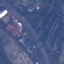
Land use / land cover: Highway